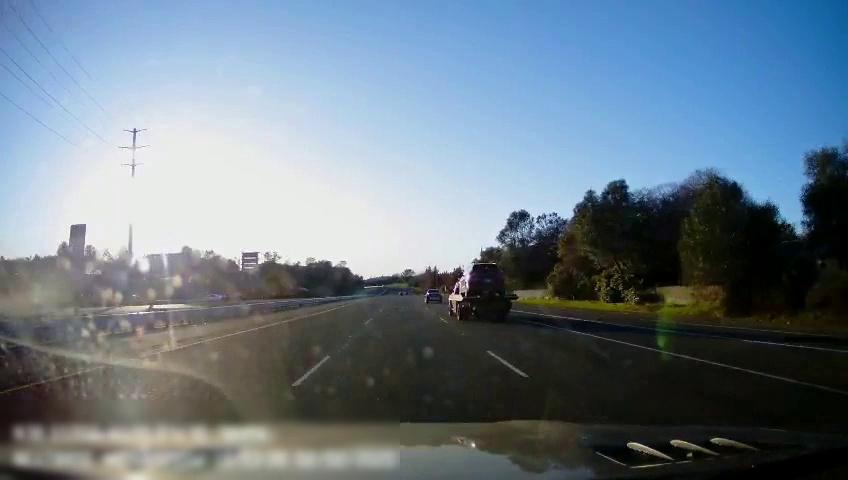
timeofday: Day
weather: Sunny
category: Drivable Space
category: Drivable Space
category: Vehicles | Car
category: Vehicles | Truck
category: Vehicles | Car
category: Lanes | Current Lane
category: Lanes | Current Lane
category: Lanes | Alternate Lane
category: Lanes | Alternate Lane
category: Lanes | Alternate Lane
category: Lanes | Alternate Lane